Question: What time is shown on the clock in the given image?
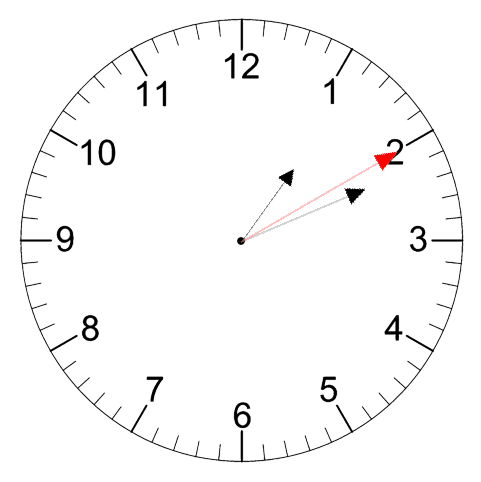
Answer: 01:11:10